Question: I want to load some data from a json file, but the content doesn't show up and also the browser console doesn't return any error. Here's the script:
'''
(function($){
$(window).load(function(){
$.getJSON('./assets/js/data.json', function(datas){
console.log(datas);
}); //get JSON
}); //window.load
});
'''
And am calling the script file like:
'''
<script src="assets/js/ajax.js"></script>
'''
What could be wrong?
--------------more info about issue
when i use $(function(){}) AND $(window).load() chrome dont return any error in console, but the data.json not issued in network tab.
and when i don't use $(function(){}) AND $(window).load() the data.json is issued but cant load and the chrome return below errors:

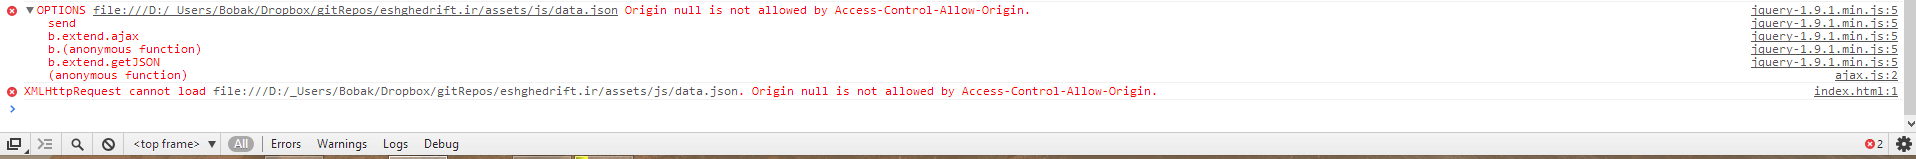
Answer: oh god KILL me, all of this issue happened for only a brain crash. i just missed to remove a "," in the data.json.
thanks to all for answers.